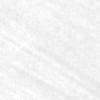
Label: change